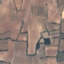
Land use / land cover class: PermanentCrop